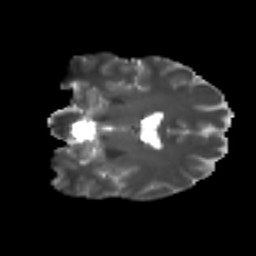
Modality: T2w
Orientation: coronal
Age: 38
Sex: male
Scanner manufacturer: ge
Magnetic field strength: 3 T
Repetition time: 7.8 s
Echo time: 0.0608 s